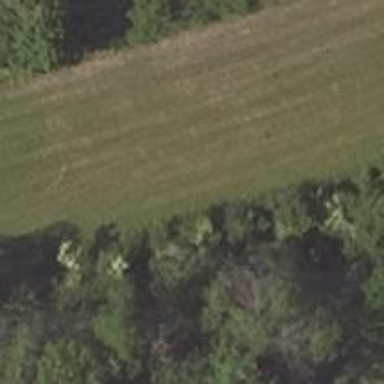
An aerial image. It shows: Row of deciduous broadleaved trees.